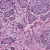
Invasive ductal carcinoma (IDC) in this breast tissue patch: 1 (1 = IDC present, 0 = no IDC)